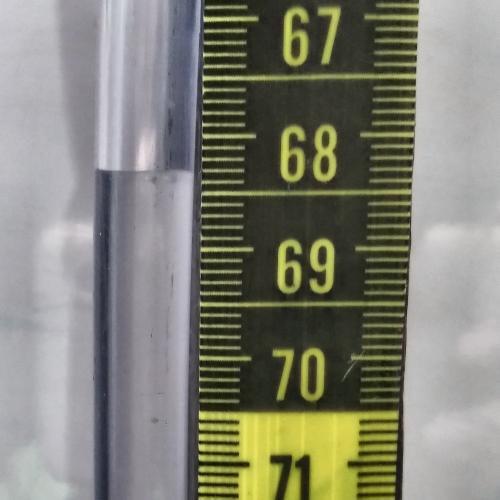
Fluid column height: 68.3 cm